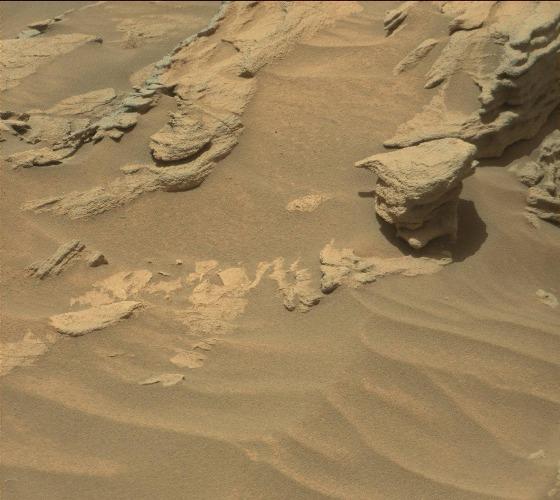
Terrain classes present: Bedrock, Gravel / Sand / Soil, Rock, Shadow